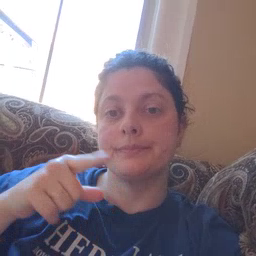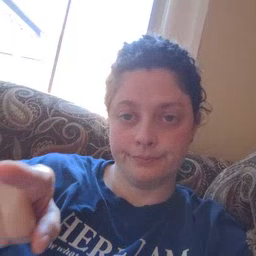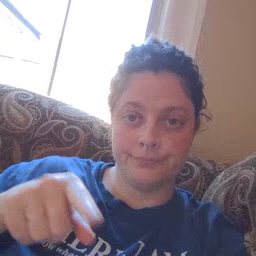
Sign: hesheit